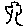
Label: tree